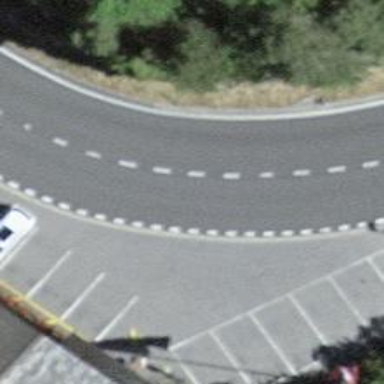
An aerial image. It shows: Tertiary road with asphalt surface.